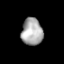
Tissue: lung
Cell type: T cells
Senescence score: 0.1946
Nuclear area (px): 562
Mean DAPI intensity: 170.555